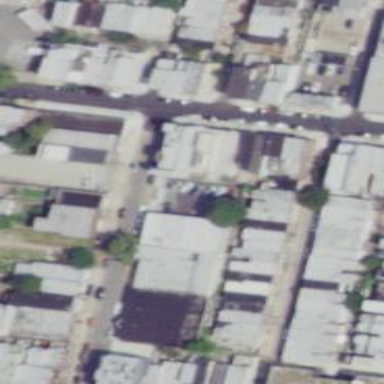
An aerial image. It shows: Alley classified as service road.